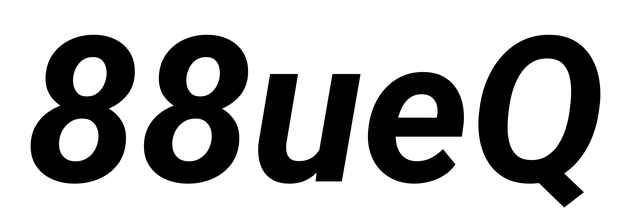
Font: Roboto-Italic_Bold_Italic